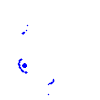
Particle: pion